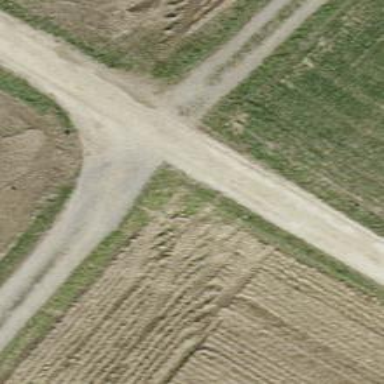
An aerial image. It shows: Track with fine gravel surface. The track type is grade3.